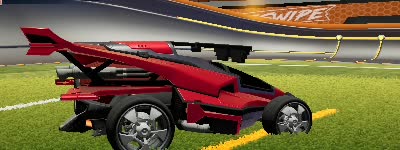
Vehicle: aftershock